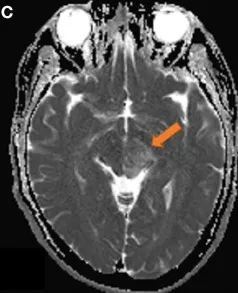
MRI of the head on 2019-08-14. ADC showed limited diffusion.
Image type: radiology (mri)